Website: macys
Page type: billing-address
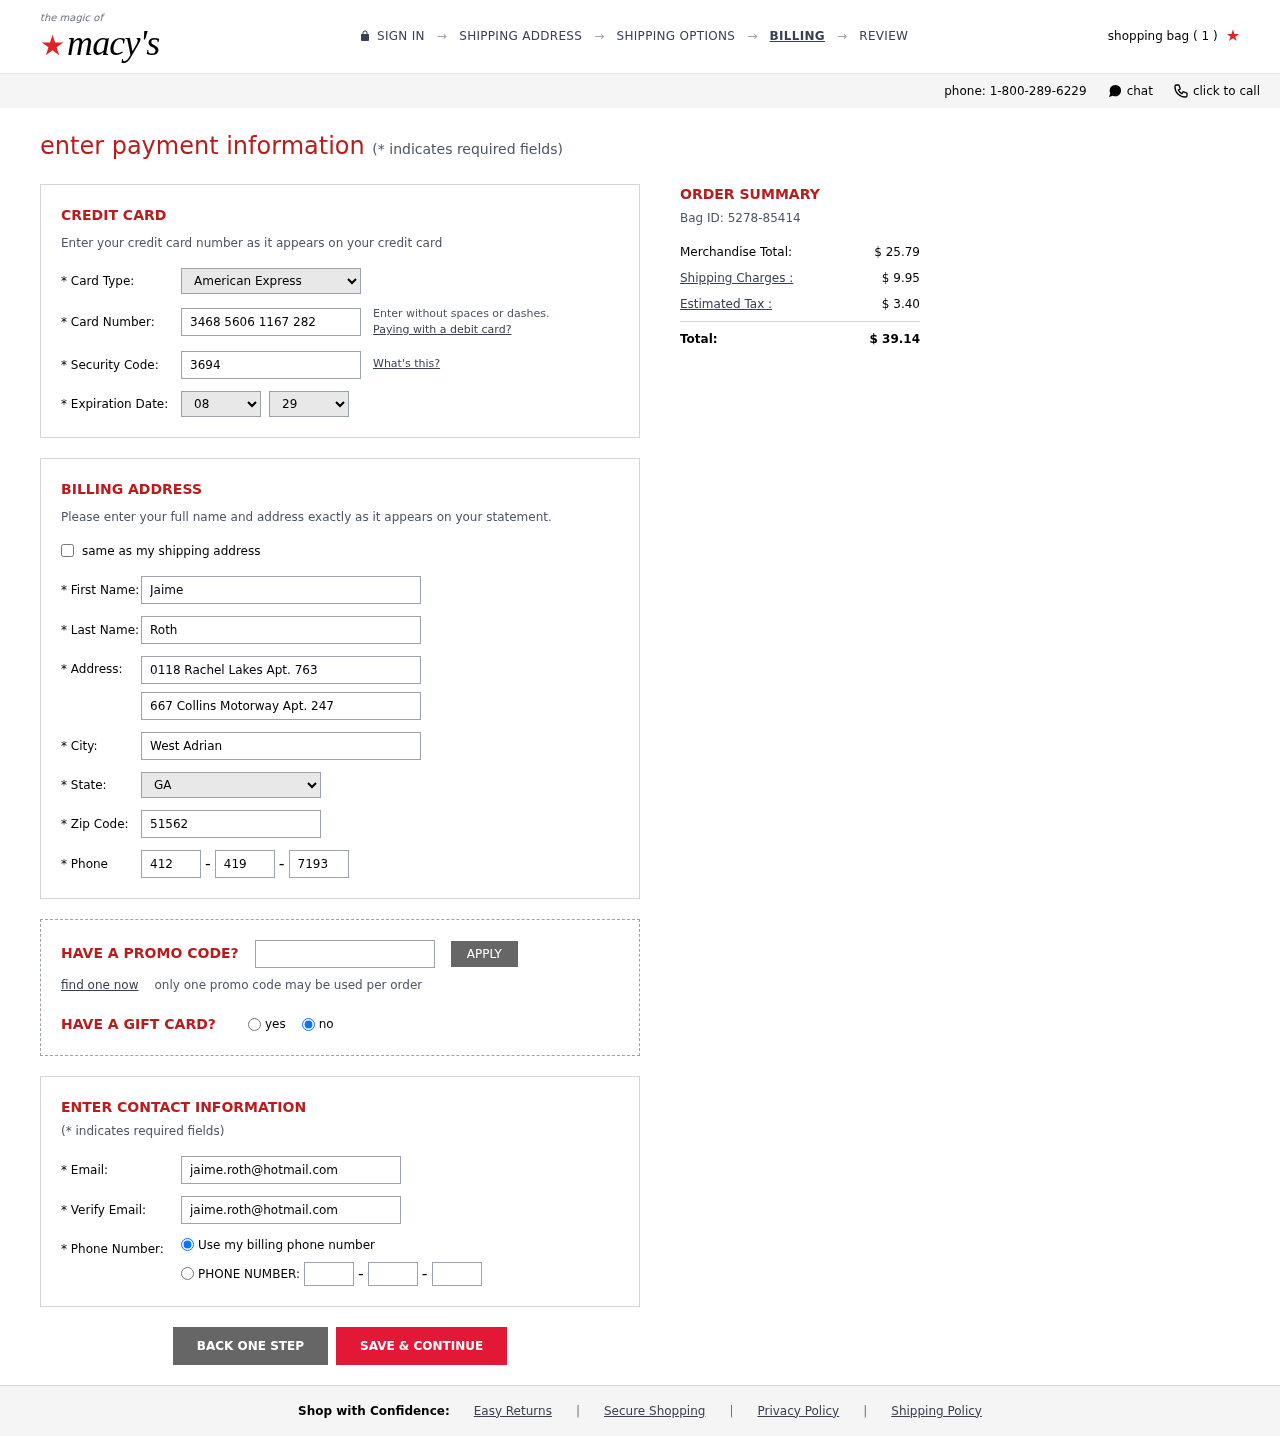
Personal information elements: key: PII_CARD_CVV
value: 3694
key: PII_CARD_EXPIRY_MONTH
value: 08
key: PII_CARD_EXPIRY_YEAR
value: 29
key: PII_CARD_NUMBER
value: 3468 5606 1167 282
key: PII_CARD_TYPE
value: American Express
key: PII_CITY
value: West Adrian
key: PII_EMAIL
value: jaime.roth@hotmail.com
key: PII_FIRSTNAME
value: Jaime
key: PII_LASTNAME
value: Roth
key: PII_PHONE_AREA
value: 412
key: PII_PHONE_PREFIX
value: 419
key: PII_PHONE_SUFFIX
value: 7193
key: PII_POSTCODE
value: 51562
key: PII_STATE_ABBR
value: GA
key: PII_STREET
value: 0118 Rachel Lakes Apt. 763
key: PII_STREET2
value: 667 Collins Motorway Apt. 247
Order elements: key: ORDER_NUM_ITEMS
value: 1
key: ORDER_ID
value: Bag ID: 5278-85414
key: ORDER_SUBTOTAL
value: $ 25.79
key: ORDER_SHIPPING_COST
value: $ 9.95
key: ORDER_TAX
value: $ 3.40
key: ORDER_TOTAL
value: $ 39.14